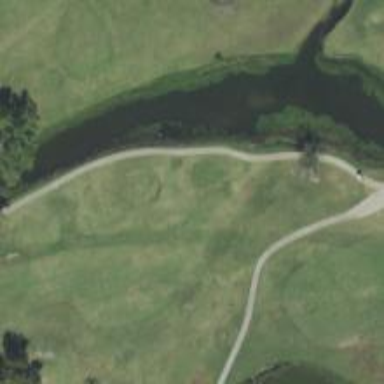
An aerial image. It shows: Path used for both walking and golf.